Question: In my jqGrid table, the first column is a 'frozen' column and it is having a scroll bar in the header as shown below. If I remove the 'frozen' property, the scroll seems to disappear.

Code: See the 'frozen' property in first column
'''
colNames: [
"Certification Name",
"Current",
"Lapsing",
"Lapsed",
"Not Certified",
"Total Certification"
],
colModel: [
{ name: "CertificationName", index: "CertificationName", width: 550, frozen: true },
{ name: "CurrentCount", index: "CurrentCount", width: 75, sorttype: "int", align: 'center' },
{ name: "LappsingCount", index: "LappsingCount", width: 75, sorttype: "int", align: 'center' },
{ name: "LappsedCount", index: "LappsedCount", width: 75, sorttype: "int", align: 'center' },
'''
How do I remove the scroll bar or prevent the scroll bar from appearing in the first header column?
Note: I am using jqGrid plugin (version 4.6.0)
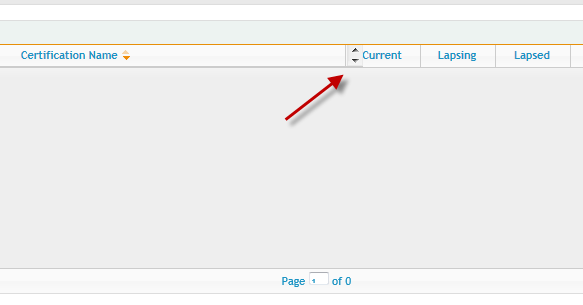
Answer: I suppose that the problem will be solved by the usage of
'''
ui-jqgrid > .ui-jqgrid-view > .ui-jqgrid-hdiv { overflow: hidden; }
'''
By the way the CSS setting is included in <URL>.